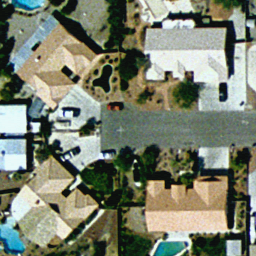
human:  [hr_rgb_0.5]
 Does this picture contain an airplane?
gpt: no

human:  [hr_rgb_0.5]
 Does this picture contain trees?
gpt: yes

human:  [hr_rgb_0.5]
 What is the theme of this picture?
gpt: medium residential

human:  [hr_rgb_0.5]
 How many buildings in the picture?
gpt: five